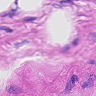
Metastatic tissue present: no